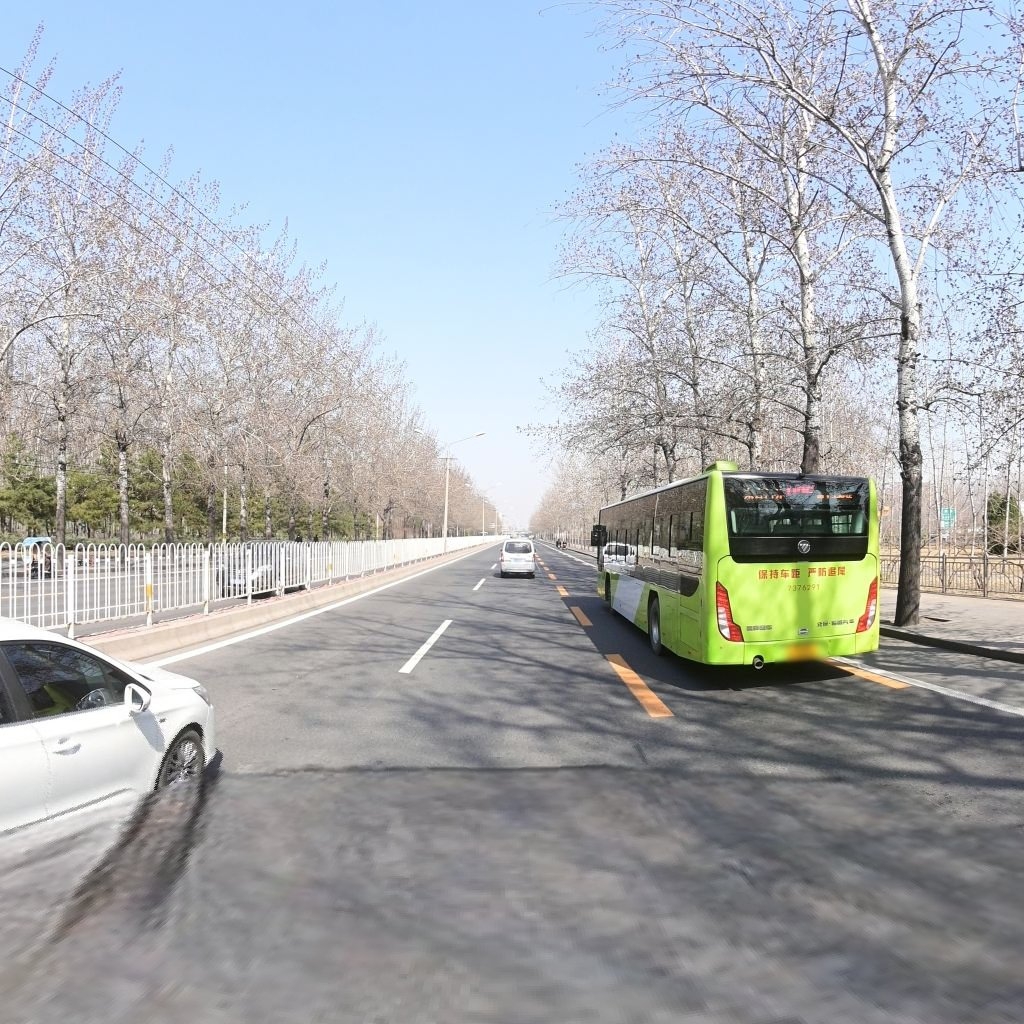
Region: Chaoyang
Road damage annotations: longitudinal patch